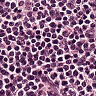
Metastatic tissue present: no